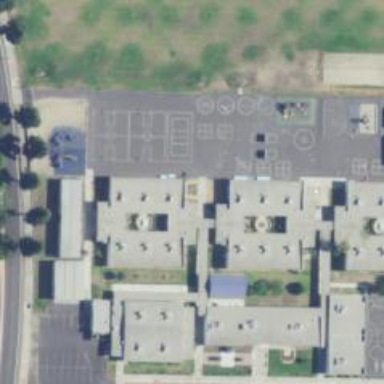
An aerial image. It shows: School.